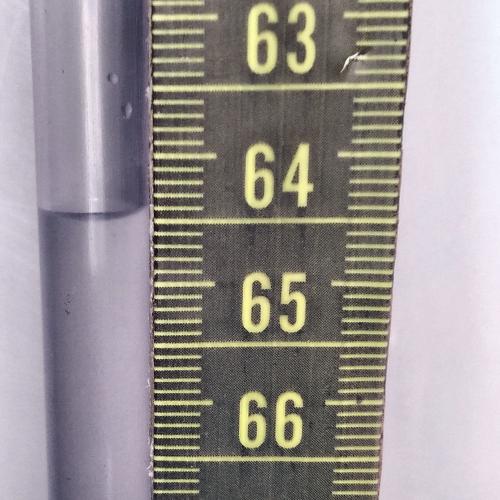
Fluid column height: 64.4 cm